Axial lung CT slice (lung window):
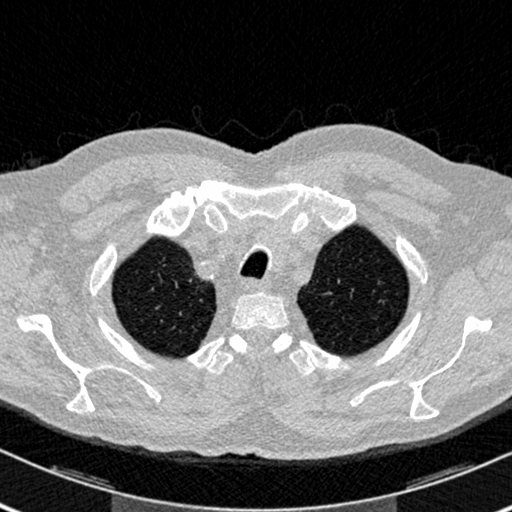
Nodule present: no